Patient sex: F
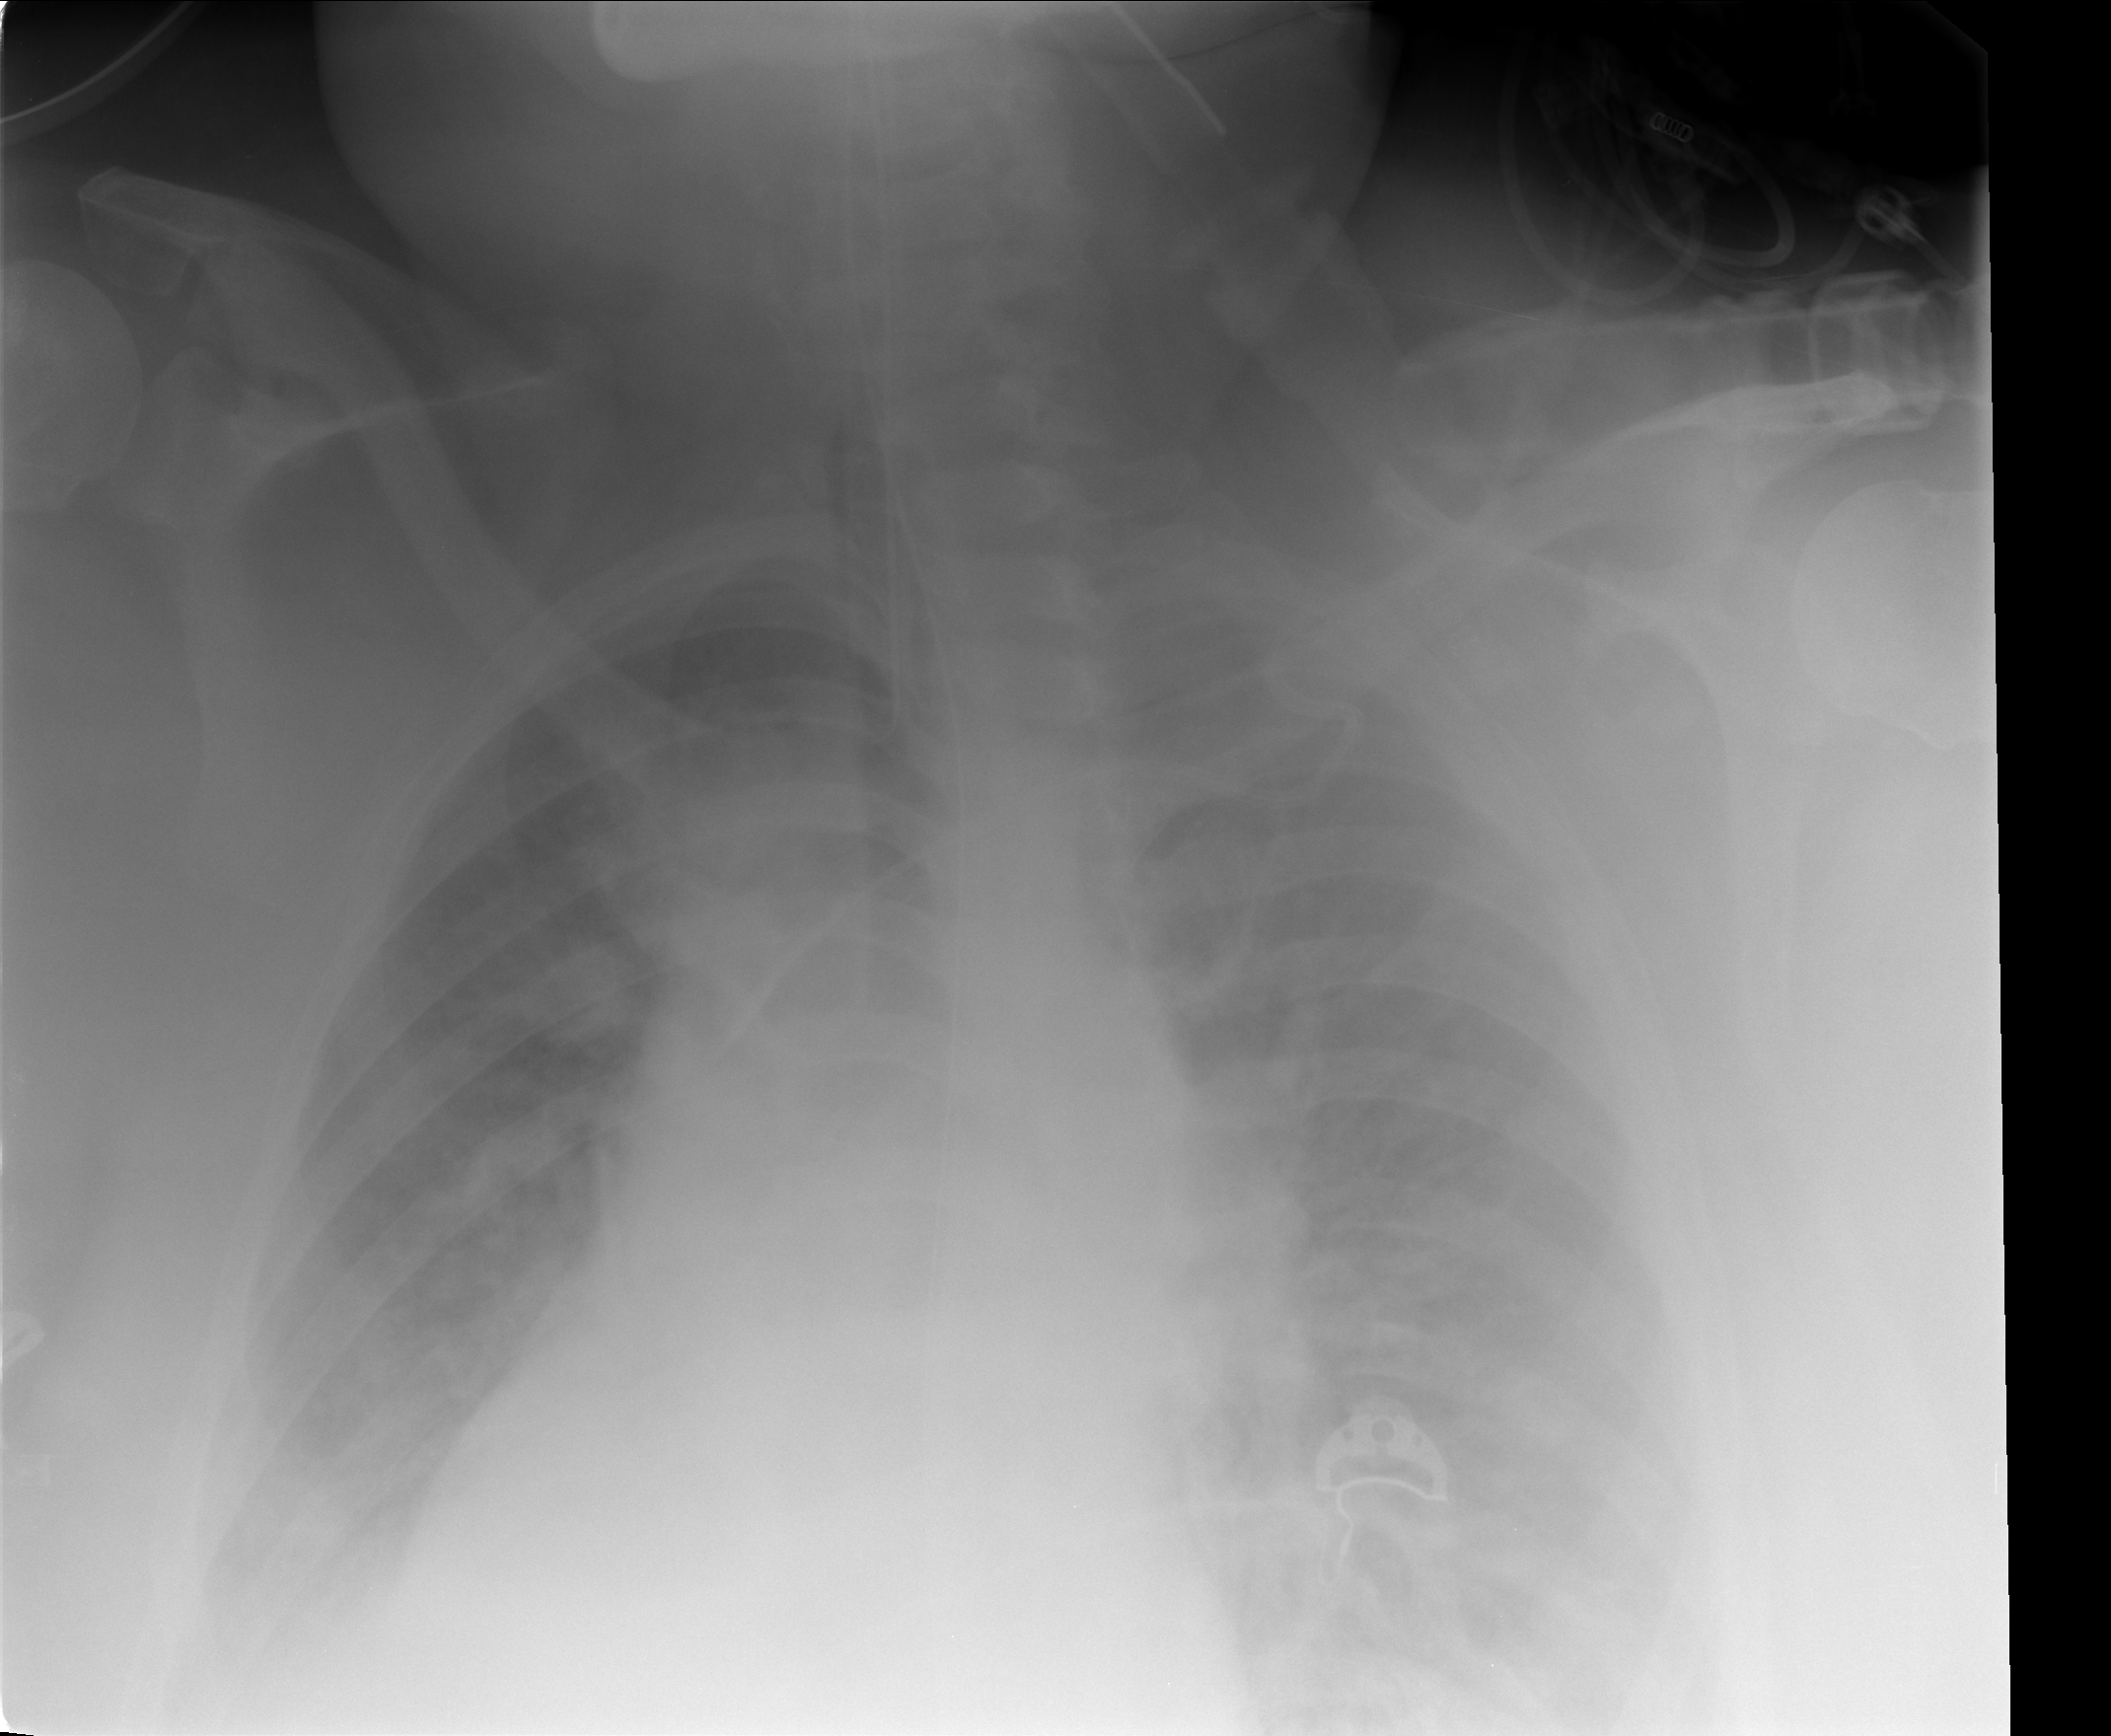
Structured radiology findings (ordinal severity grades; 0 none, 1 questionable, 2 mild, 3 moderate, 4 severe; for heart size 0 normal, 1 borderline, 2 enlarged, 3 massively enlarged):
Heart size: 1
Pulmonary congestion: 2
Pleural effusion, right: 2
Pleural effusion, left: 2
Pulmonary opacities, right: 2
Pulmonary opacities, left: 2
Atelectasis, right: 2
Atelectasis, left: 2